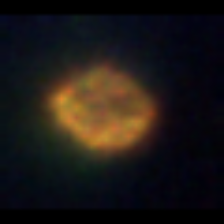
Taxon: Centric
Group: Diatoms